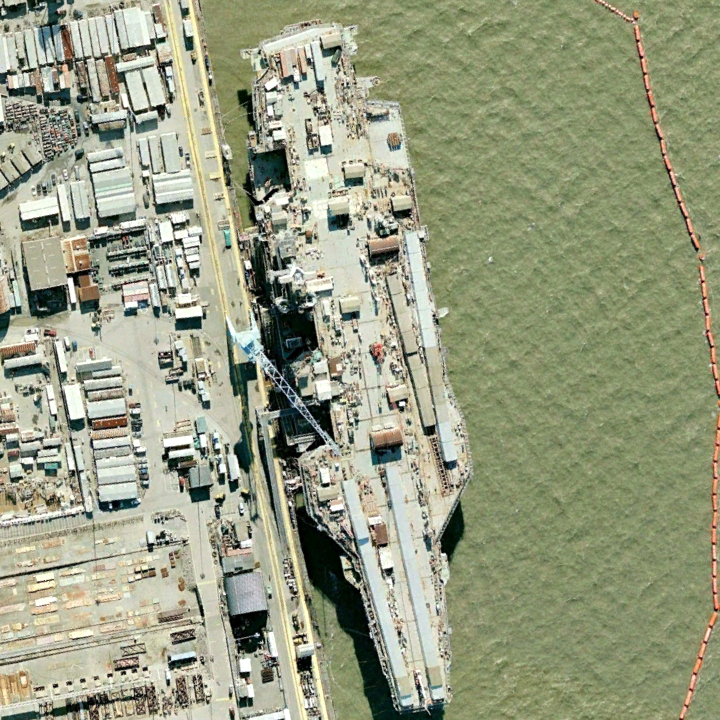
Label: aircraft_carrier